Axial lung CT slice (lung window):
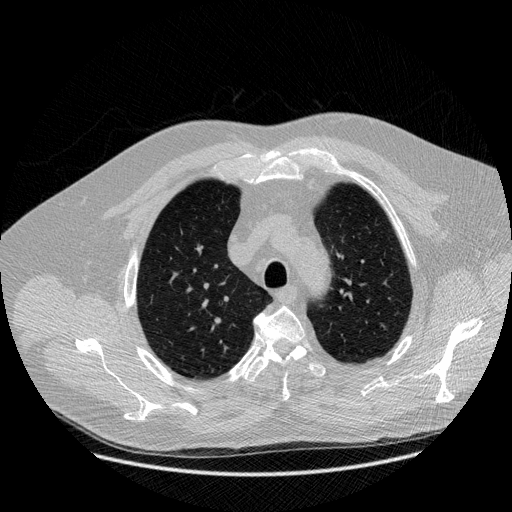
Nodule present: no